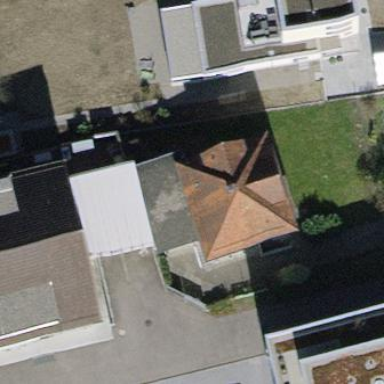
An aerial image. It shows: Building with tiled roof.